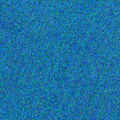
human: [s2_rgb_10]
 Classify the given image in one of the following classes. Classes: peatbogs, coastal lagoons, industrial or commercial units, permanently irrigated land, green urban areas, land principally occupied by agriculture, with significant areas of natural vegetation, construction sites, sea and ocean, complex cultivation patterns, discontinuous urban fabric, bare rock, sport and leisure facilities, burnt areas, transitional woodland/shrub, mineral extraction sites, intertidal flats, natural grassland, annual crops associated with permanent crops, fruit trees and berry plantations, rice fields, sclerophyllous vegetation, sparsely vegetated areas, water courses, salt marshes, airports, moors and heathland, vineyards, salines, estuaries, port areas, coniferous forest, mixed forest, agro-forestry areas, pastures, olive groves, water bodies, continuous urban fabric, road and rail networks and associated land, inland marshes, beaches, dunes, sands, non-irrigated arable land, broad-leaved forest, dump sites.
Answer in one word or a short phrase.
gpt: sea and ocean